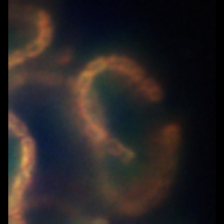
Taxon: Chaetoceros
Group: Diatoms